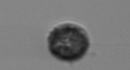
Label: Pseudochattonella_farcimen